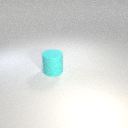
large cyan rubber cylinder